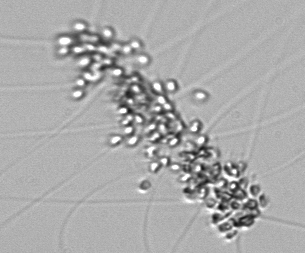
Label: Chaetoceros_didymus_TAG_external_flagellate